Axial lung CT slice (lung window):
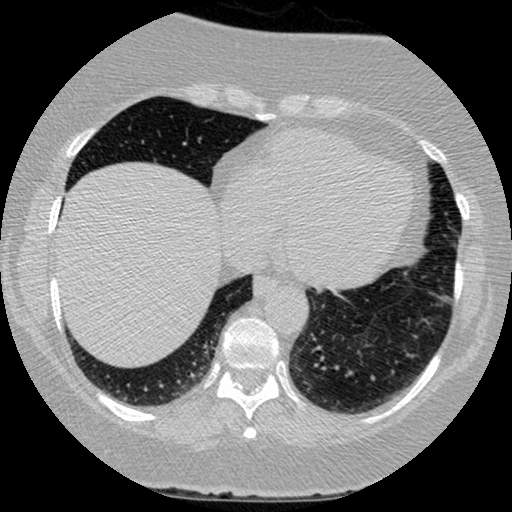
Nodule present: no